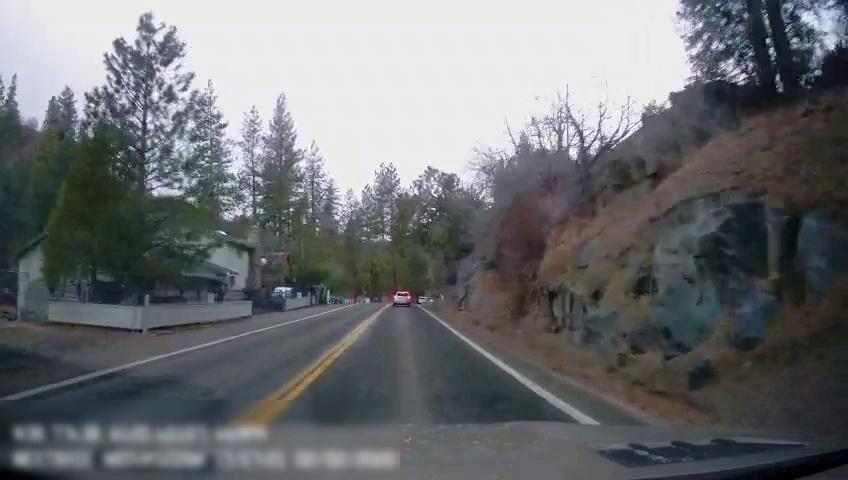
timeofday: Day
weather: Cloudy
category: Drivable Space
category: Vehicles | Car
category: Vehicles | SUV
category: Lanes | Current Lane
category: Lanes | Current Lane
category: Lanes | Opposite Lane